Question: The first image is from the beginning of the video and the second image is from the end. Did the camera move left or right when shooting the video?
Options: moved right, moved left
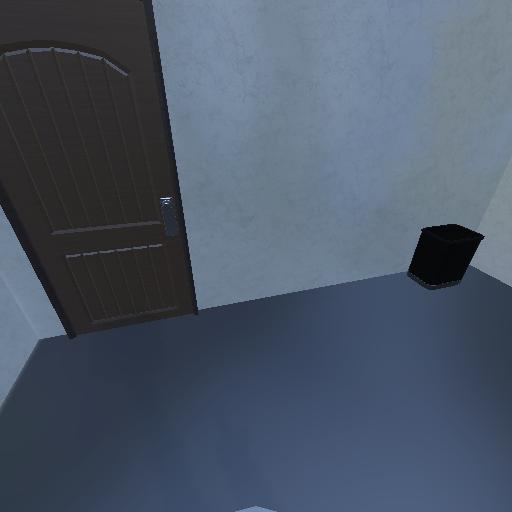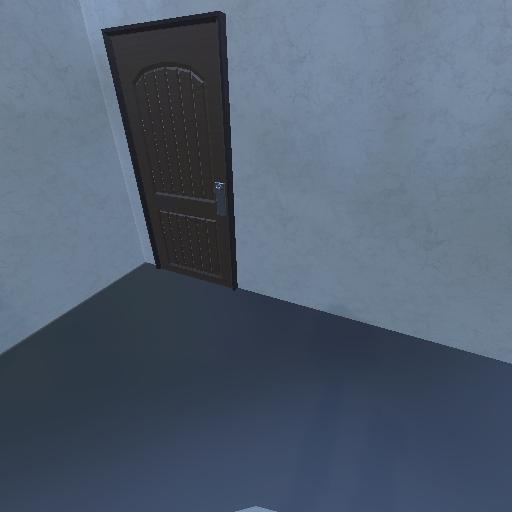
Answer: moved right